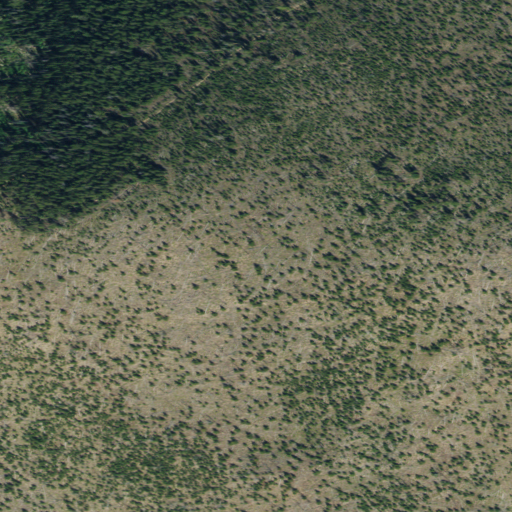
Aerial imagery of ridge(s) in Montana named Coal Ridge containing shrub and evergreen forest